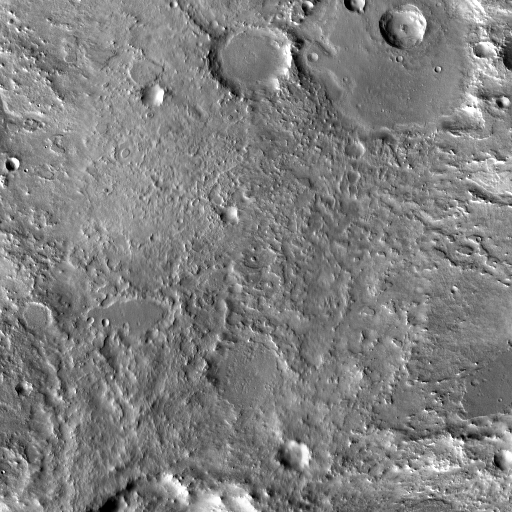
Crater classes present: Background, Other, Buried